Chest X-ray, PA view. Patient: 14 years old, sex M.
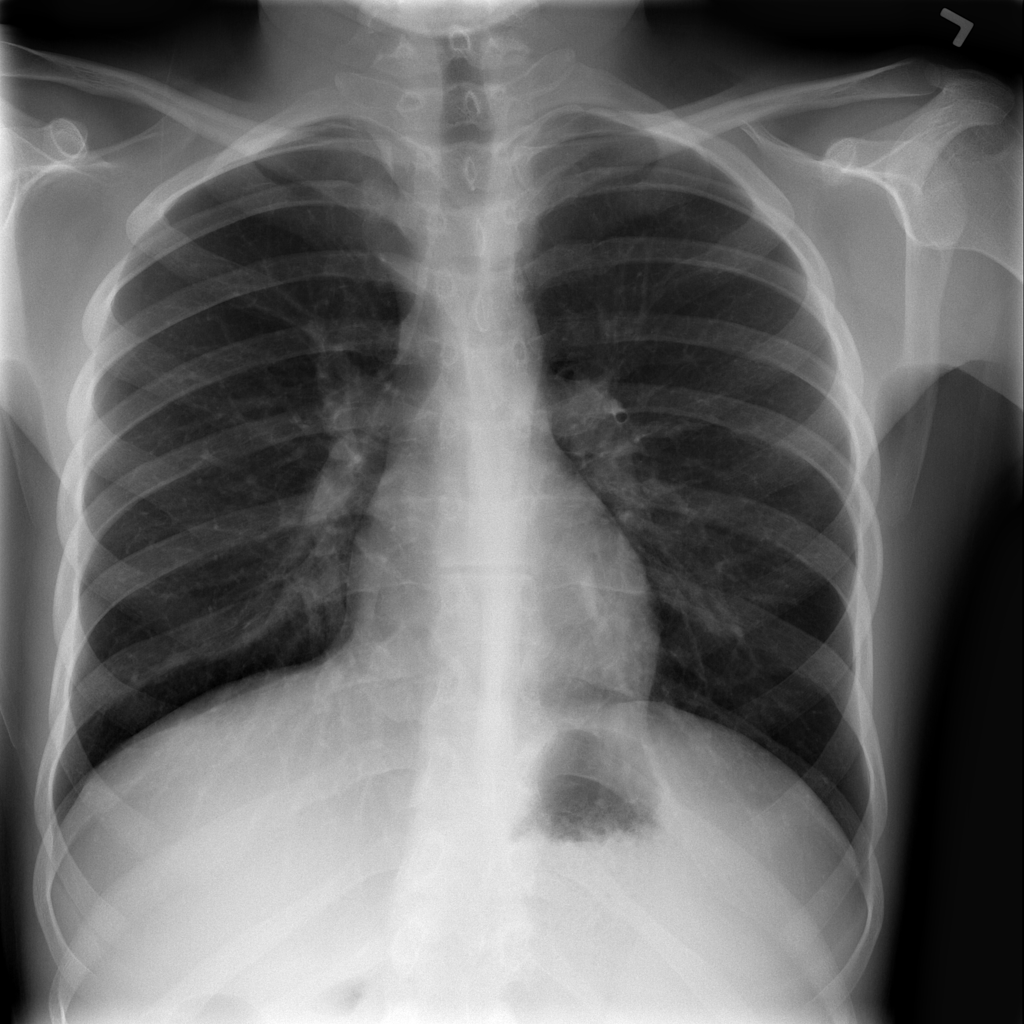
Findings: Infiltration